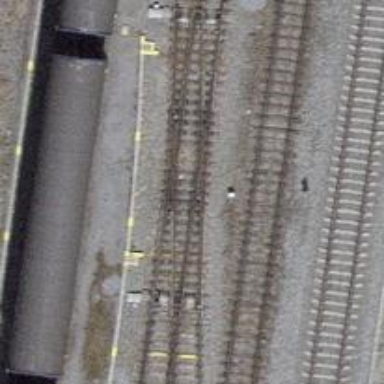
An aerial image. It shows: Railway switch.